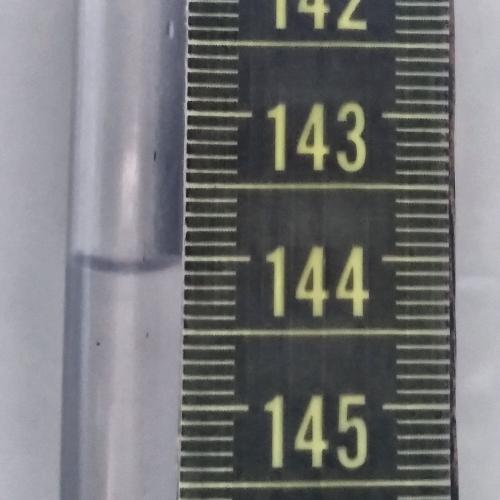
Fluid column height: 144.1 cm